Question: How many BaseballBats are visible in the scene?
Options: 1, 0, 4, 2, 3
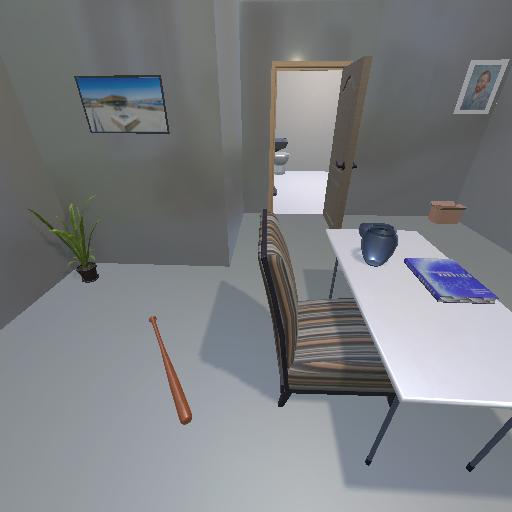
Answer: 1